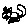
Label: cat